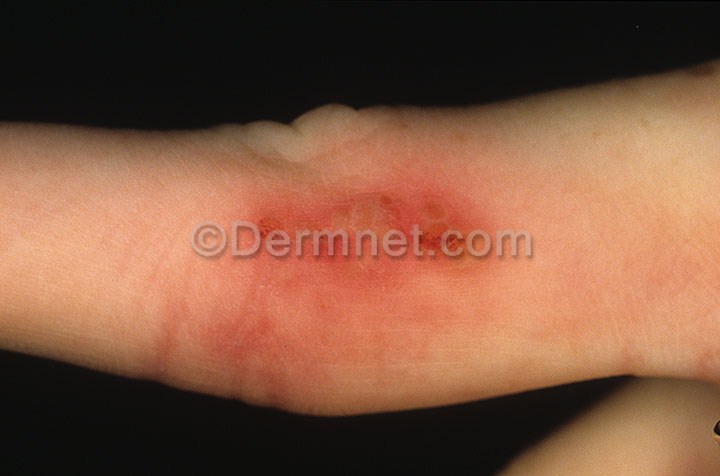
Disease: Warts Molluscum and other Viral Infections